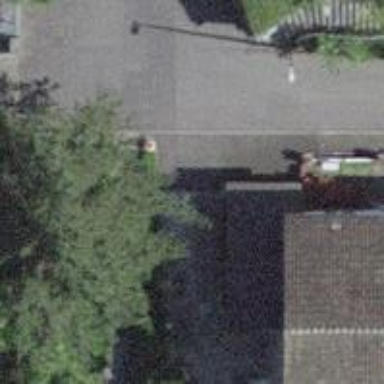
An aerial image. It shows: Road with steps.